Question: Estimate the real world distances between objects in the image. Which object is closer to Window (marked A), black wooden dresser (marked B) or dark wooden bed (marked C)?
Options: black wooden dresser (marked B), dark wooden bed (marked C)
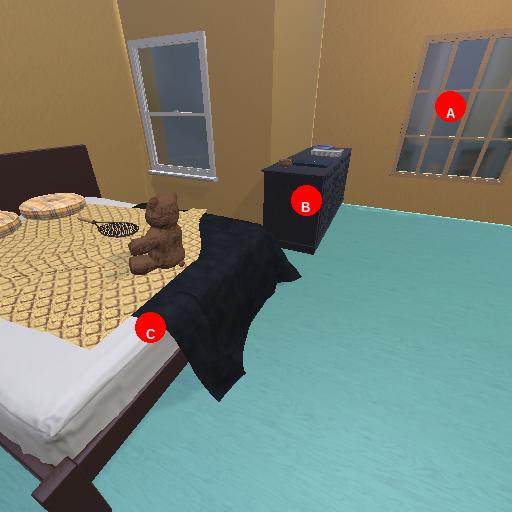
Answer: black wooden dresser (marked B)